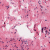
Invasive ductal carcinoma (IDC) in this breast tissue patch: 0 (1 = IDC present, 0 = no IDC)